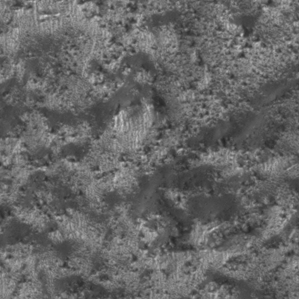
Label: frost